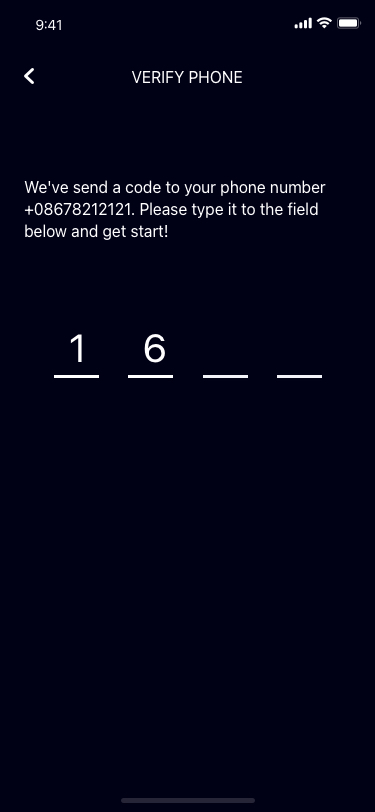
Text in this UI design:
We've send a code to your phone number +08678212121. Please type it to the field below and get start!
1
6
VERIFY PHONE